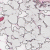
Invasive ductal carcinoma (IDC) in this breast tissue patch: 0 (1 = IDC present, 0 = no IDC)